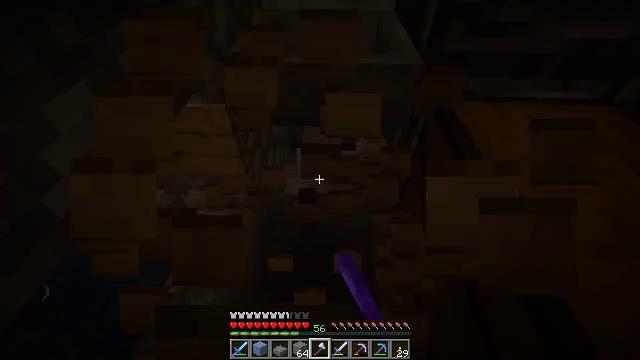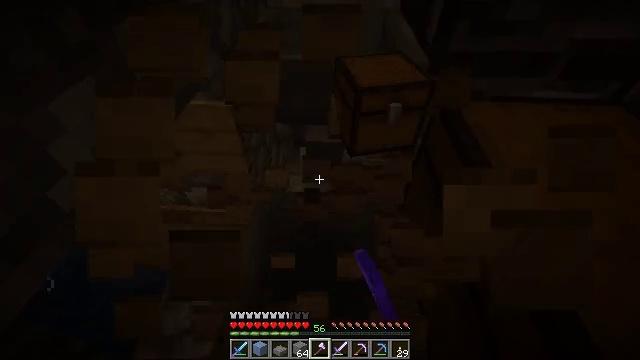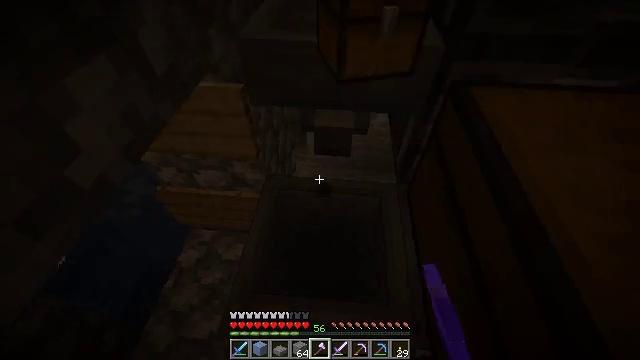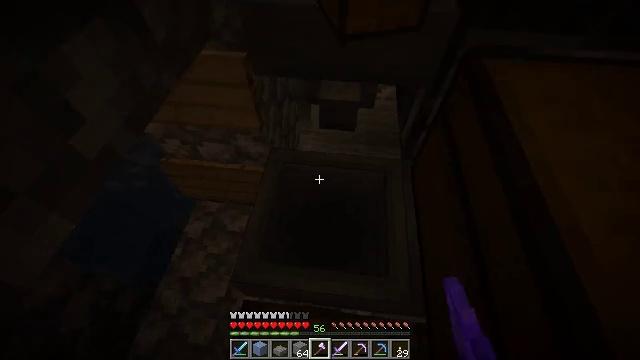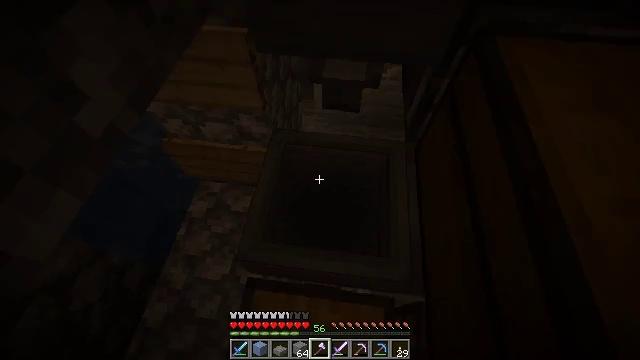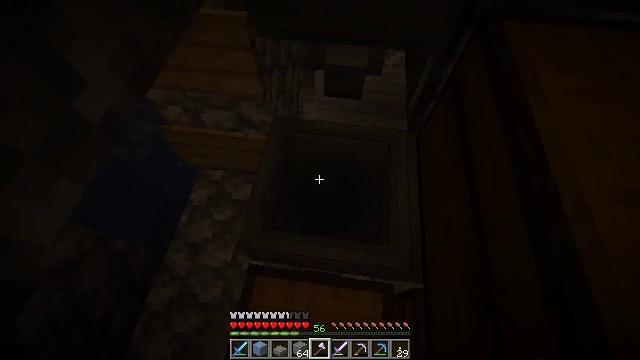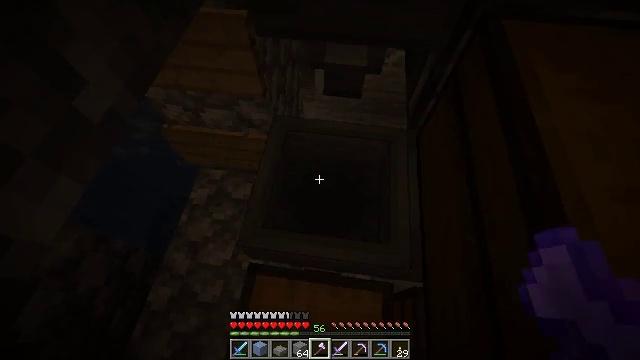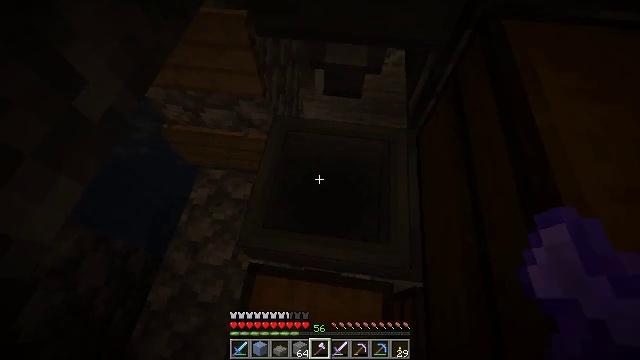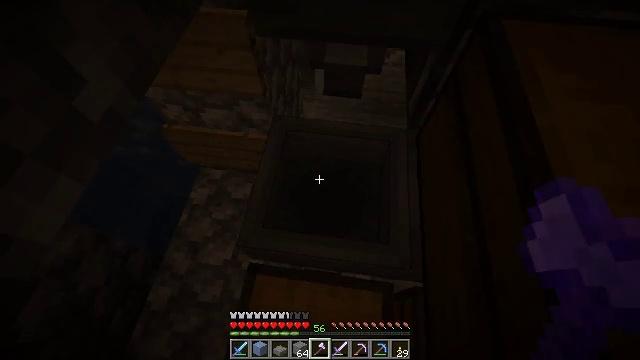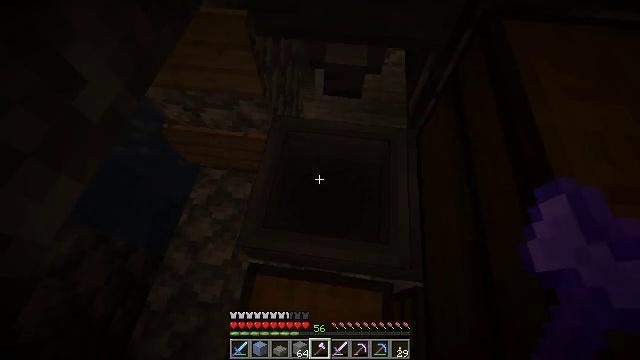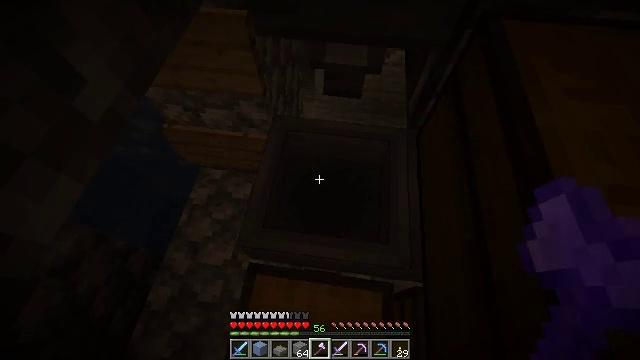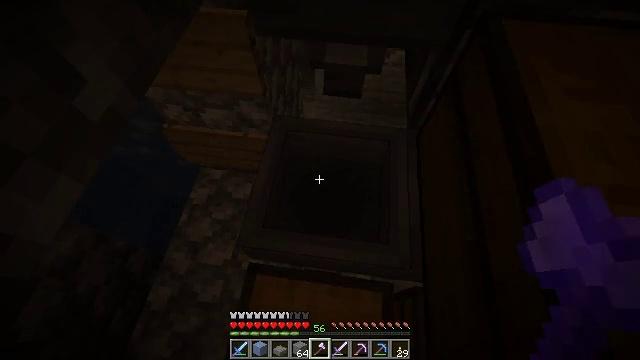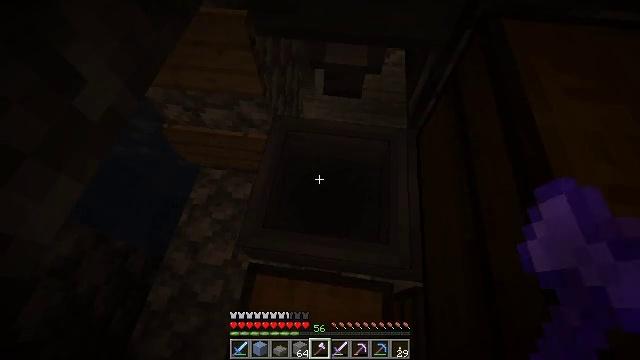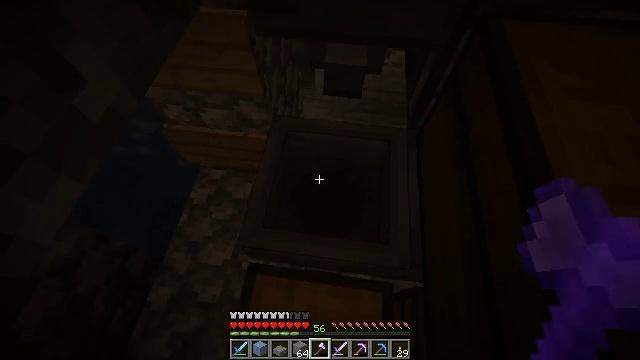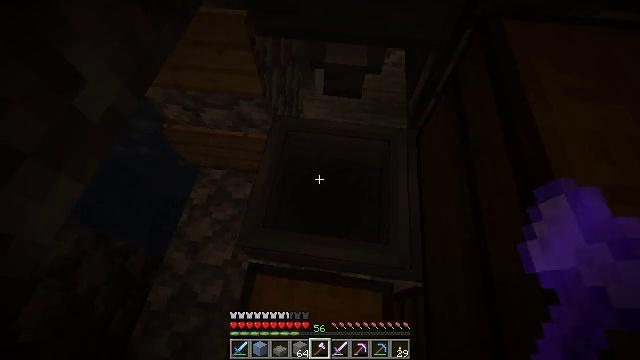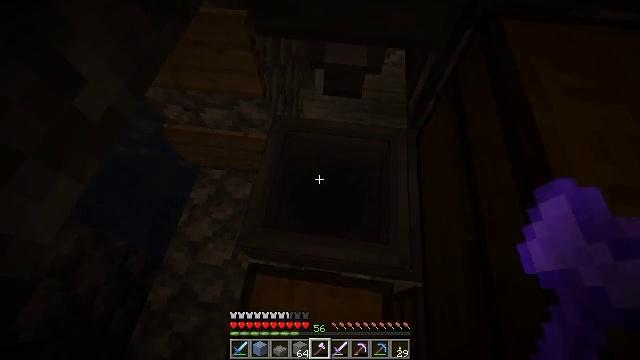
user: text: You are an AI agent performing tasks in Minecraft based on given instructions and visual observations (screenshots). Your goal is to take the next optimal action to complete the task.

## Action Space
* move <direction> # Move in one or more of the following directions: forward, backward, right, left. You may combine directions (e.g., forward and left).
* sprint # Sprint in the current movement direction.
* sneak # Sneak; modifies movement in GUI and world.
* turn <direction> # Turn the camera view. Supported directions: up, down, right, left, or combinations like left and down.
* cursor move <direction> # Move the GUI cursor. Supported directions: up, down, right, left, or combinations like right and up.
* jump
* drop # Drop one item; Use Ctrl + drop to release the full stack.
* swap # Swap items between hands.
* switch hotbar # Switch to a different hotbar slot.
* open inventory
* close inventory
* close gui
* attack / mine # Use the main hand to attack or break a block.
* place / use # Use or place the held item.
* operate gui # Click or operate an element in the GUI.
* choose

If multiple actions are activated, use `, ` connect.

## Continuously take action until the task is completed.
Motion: motion action
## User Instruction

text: Attack the hopper to gather it.
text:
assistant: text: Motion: move forward, attack / mine
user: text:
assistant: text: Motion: move forward, turn left and down
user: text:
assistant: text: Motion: turn left and down
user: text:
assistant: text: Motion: turn down
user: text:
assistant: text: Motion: turn down
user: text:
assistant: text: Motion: no_op
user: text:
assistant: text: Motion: no_op
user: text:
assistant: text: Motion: no_op
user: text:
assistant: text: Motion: no_op
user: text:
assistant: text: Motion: no_op
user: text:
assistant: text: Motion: no_op
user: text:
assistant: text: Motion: no_op
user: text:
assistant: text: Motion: no_op
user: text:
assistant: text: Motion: no_op
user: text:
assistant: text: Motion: no_op
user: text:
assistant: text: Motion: no_op
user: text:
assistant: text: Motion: no_op
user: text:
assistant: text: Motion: turn up
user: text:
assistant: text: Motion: no_op
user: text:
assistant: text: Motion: turn right and down
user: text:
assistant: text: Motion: turn left and down
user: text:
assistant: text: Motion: turn left and down
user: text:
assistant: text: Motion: turn left and down
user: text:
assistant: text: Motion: turn left
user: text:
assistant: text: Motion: turn left, use / place
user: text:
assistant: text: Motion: use / place
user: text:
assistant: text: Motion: use / place
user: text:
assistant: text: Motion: no_op
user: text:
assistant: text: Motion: no_op
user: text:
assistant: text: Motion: open gui